【题型】解答题　【知识点】立体几何　【难度】easy
如图，在一个圆锥内作一个内接圆柱（圆柱的下底面在圆锥的底面上，上底面的圆在圆锥的侧面上），圆锥的母线长为 $4$，$AB,CD$ 是底面的两条直径，且 $AB=4$，$AB \perp CD$，圆柱与圆锥的公共点 $F$ 恰好为其所在母线 $PA$ 的中点，点 $O$ 是底面的圆心。

(1) 求圆柱的侧面积；

(2) 求异面直线 $OF$ 和 $PC$ 所成的角的余弦值。
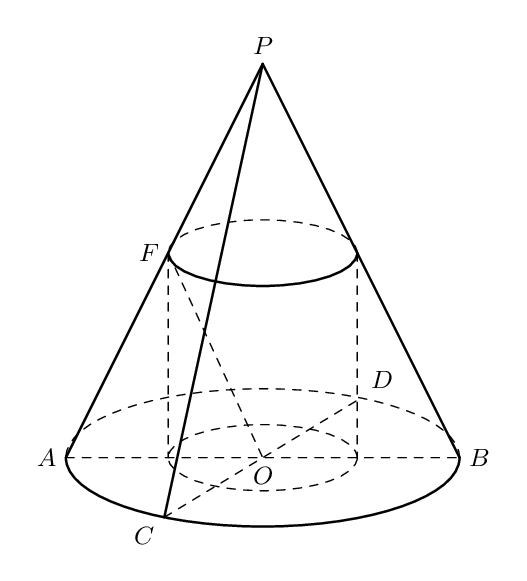
【解答】
【答案】(1) $2\sqrt{3}\pi$
(2) $\dfrac{3}{4}$

【知识点】圆柱表面积的有关计算、求异面直线所成的角

【分析】
(1) 求出圆柱的底面半径和高即可求解；

(2) 把异面直线 $OF$ 和 $PC$ 所成的角转化为 $PB$ 和 $PC$ 的夹角即可得解。

【详解】
(1) 设圆柱上底面的圆心为 $O'$，在 $\triangle PAO$ 中，$F$ 是 $PA$ 的中点，

则 $FO' \parallel AO$，$OA = 2$，$\therefore FO' = 1$，$OO' = \sqrt{3}$，
$$
\therefore S_{\text{圆柱侧}} = 2\pi rh = 2\pi \times 1 \times \sqrt{3} = 2\sqrt{3}\pi.
$$

(2) $F,O$ 分别是 $PA,AB$ 的中点，$\therefore FO \parallel PB$，

$\therefore$ 异面直线 $OF$ 和 $PC$ 所成的角等于 $PB$ 和 $PC$ 的夹角 $\angle BPC$，

在 $\triangle PBC$ 中，$PB = PC = 4$，$BC = 2\sqrt{2}$，
$$
\therefore \cos\angle BPC = \frac{16 + 16 - 8}{2 \times 4 \times 4} = \frac{3}{4},
$$
所以异面直线 $OF$ 和 $PC$ 所成的角的余弦值为 $\frac{3}{4}$。

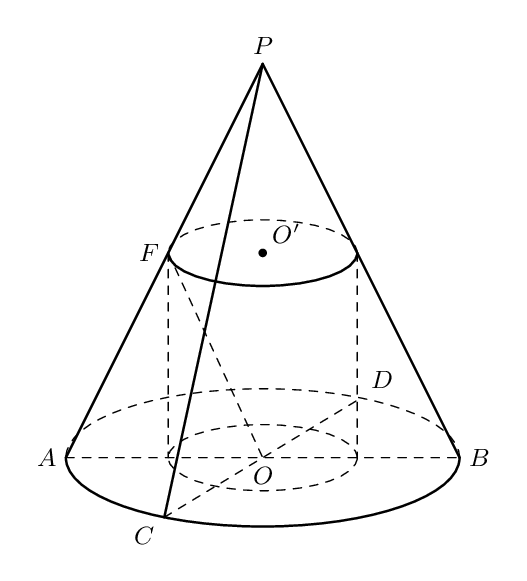